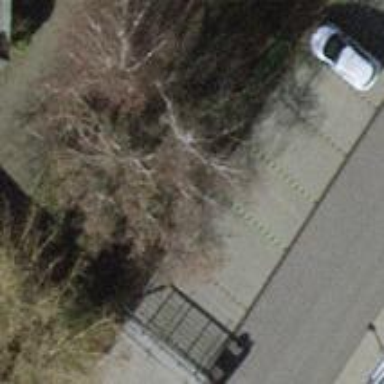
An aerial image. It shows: Charging station.